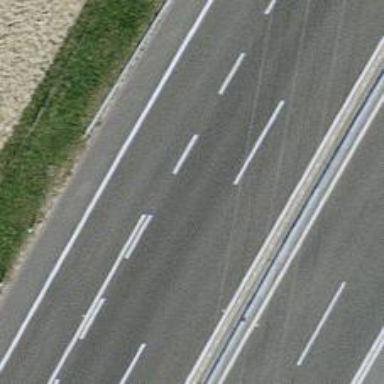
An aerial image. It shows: Motorway junction.